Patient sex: F
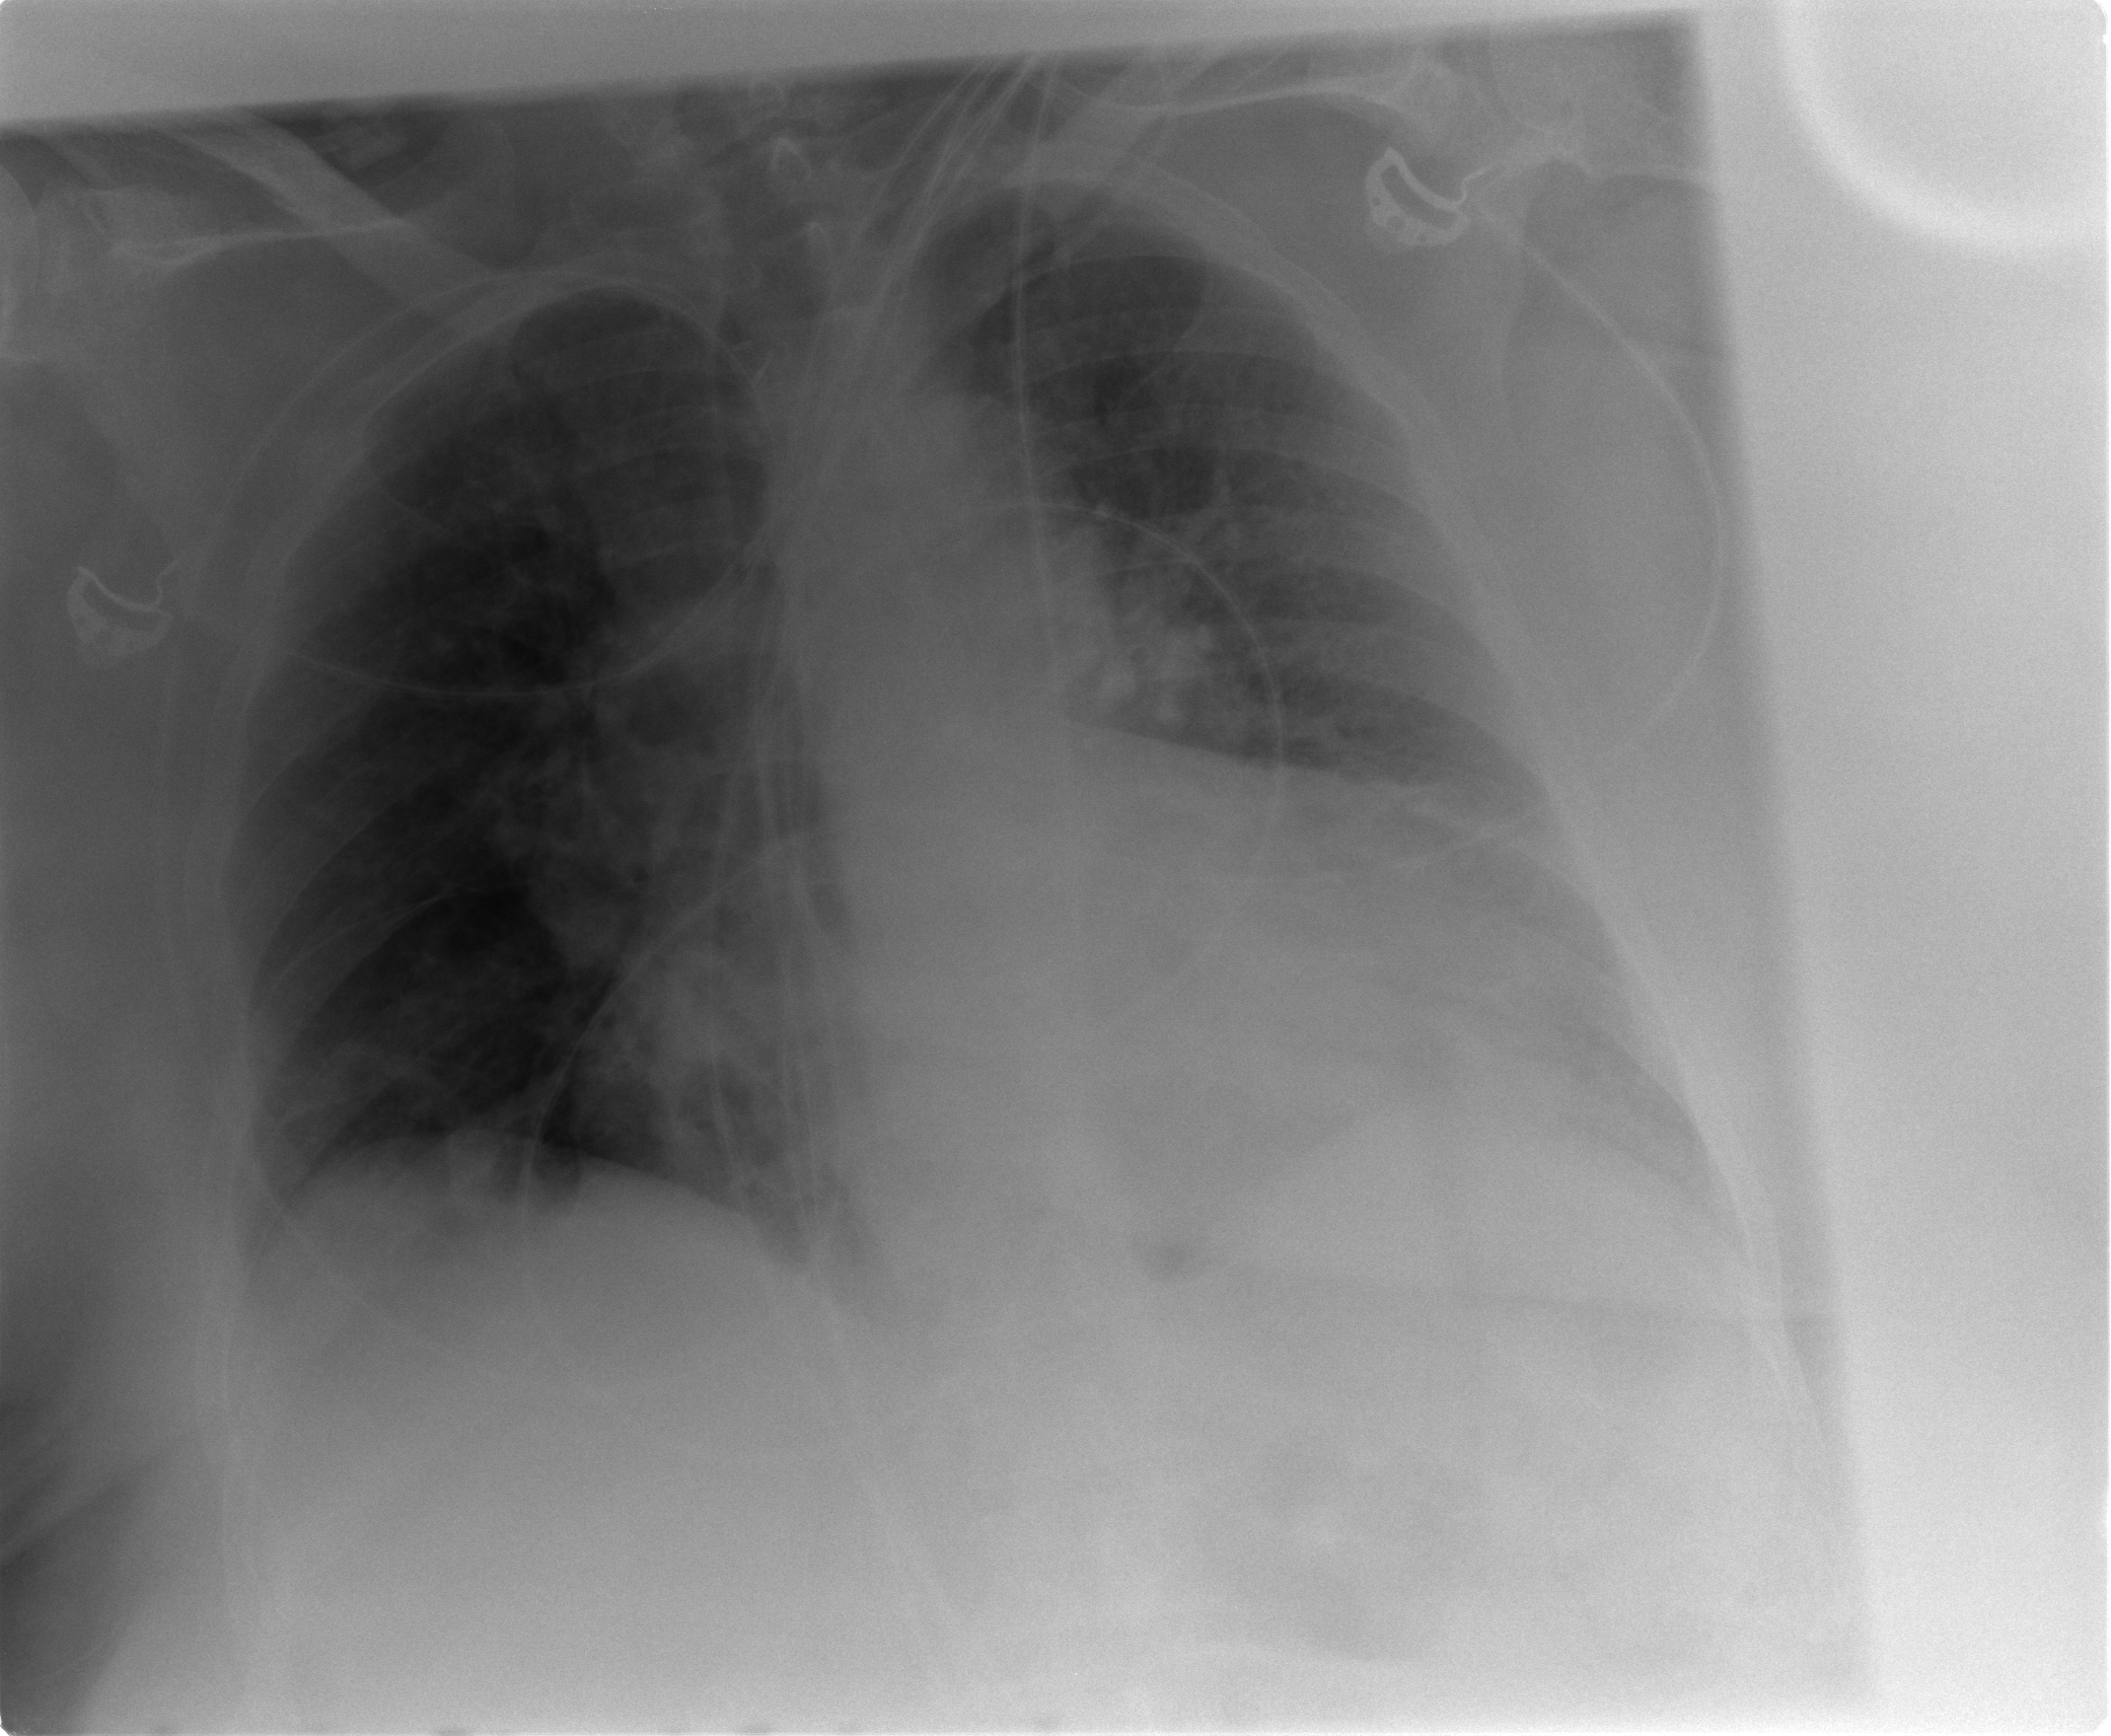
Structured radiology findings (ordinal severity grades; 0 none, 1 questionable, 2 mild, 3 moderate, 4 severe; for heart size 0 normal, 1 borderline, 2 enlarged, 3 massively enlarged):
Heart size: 2
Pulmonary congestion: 2
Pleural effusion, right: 1
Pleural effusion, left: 1
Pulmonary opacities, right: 0
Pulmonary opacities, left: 0
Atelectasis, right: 2
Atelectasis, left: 1